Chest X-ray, PA view. Patient: 49 years old, sex F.
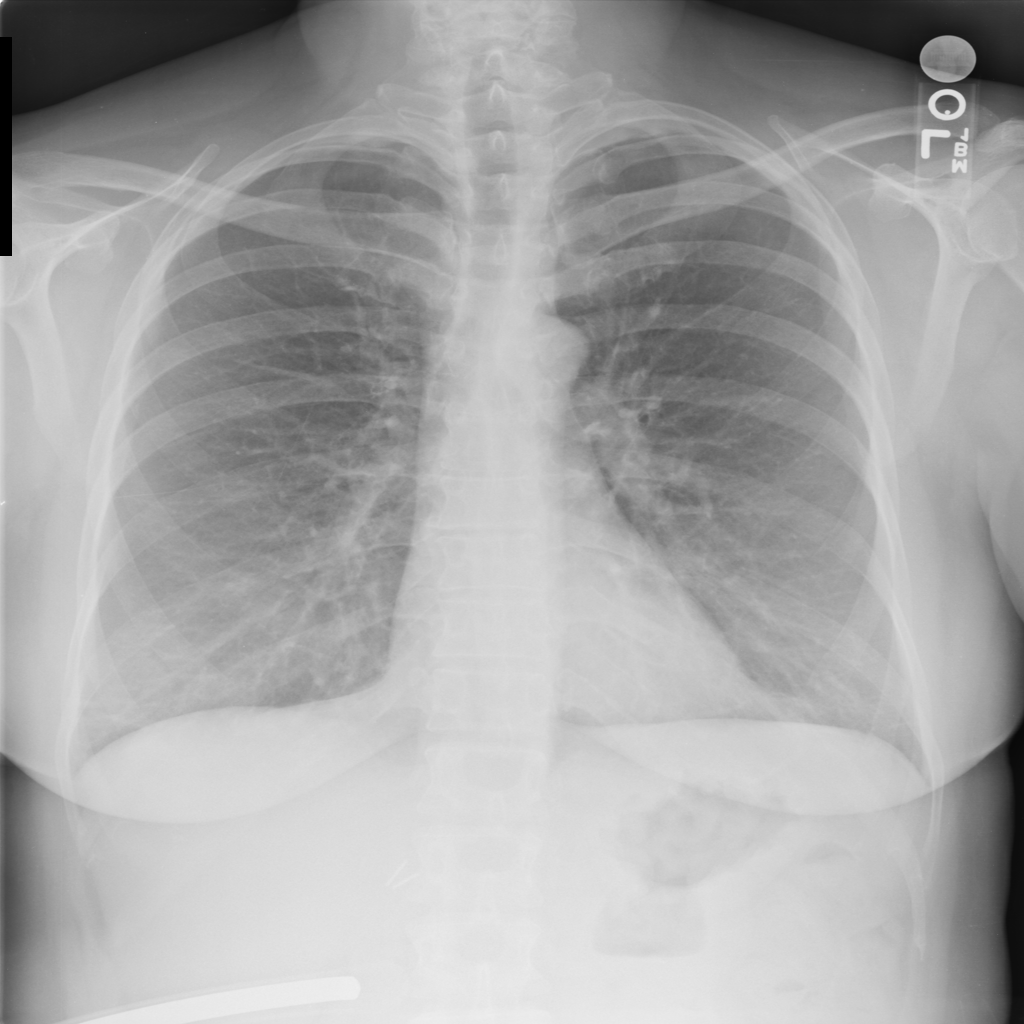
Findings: No Finding